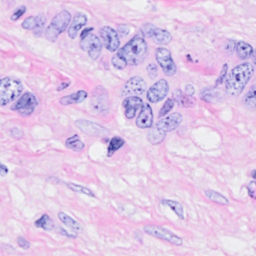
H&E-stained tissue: Breast